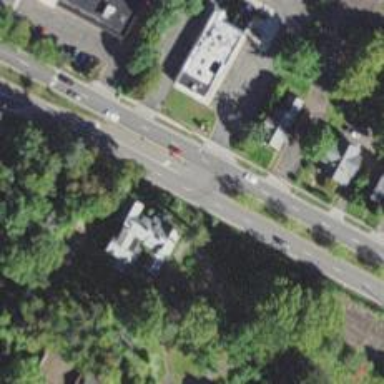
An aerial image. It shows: Driveway with asphalt surface. It is categorized as trunk link.